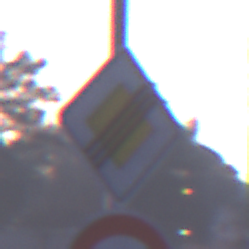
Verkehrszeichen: EndeVorfahrtsstrasse
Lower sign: Geschwindigkeit80
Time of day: SunriseSunset
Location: Outdoor (Nature)
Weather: Clear
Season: NotSpecified
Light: Natural